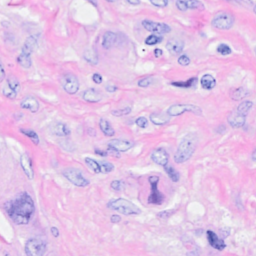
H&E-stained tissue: Breast